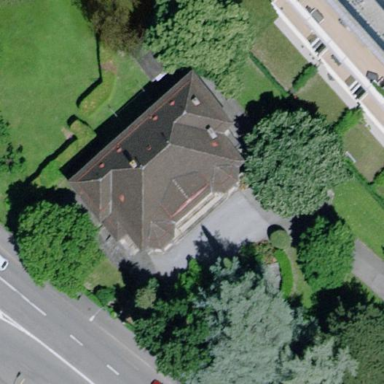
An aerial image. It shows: Detached building with hipped roof.